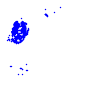
Particle: pion